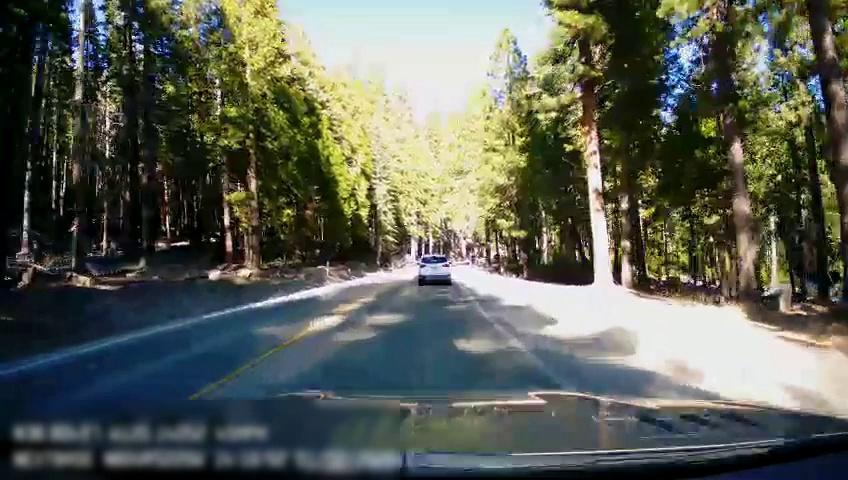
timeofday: Day
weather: Sunny
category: Drivable Space
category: Vehicles | SUV
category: Lanes | Opposite Lane
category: Lanes | Opposite Lane
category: Lanes | Current Lane